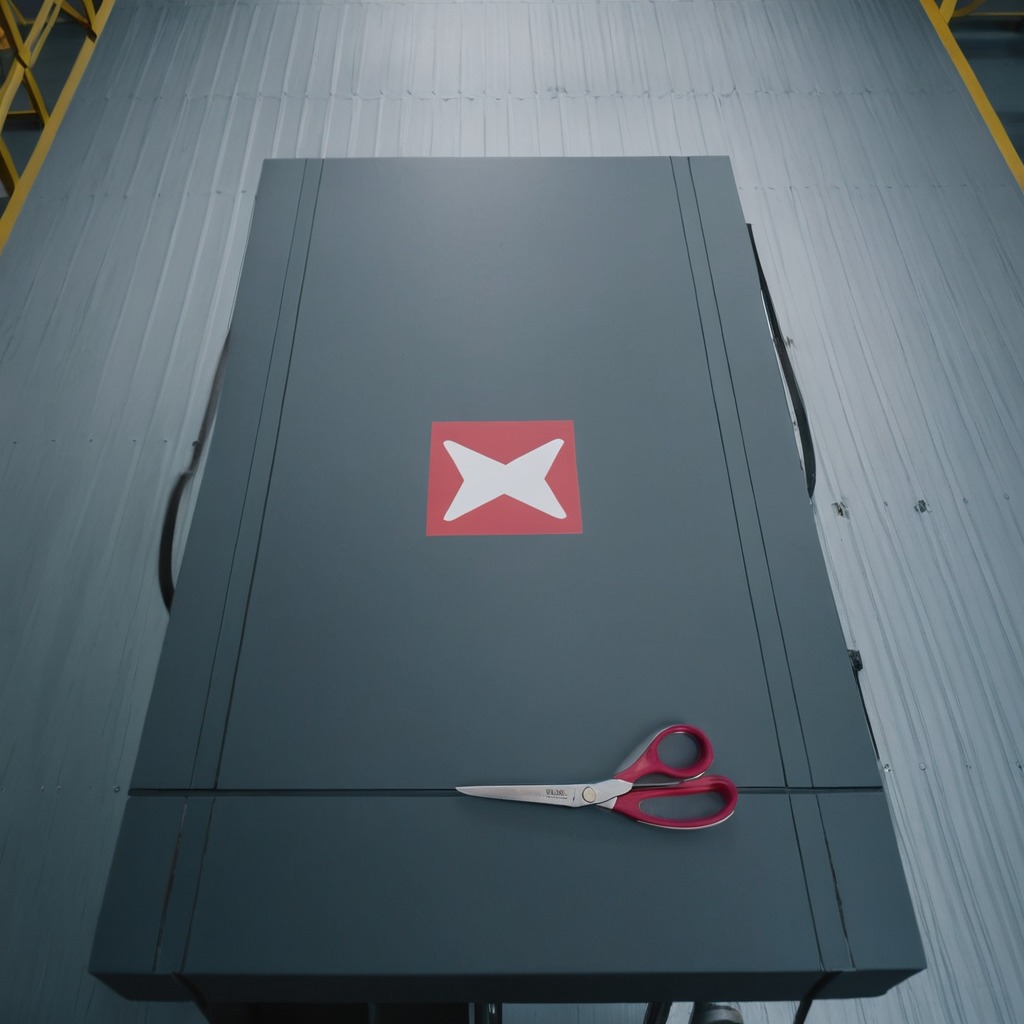
A scissor lies on the toolbox surface in an airplane hangar workshop 8K.